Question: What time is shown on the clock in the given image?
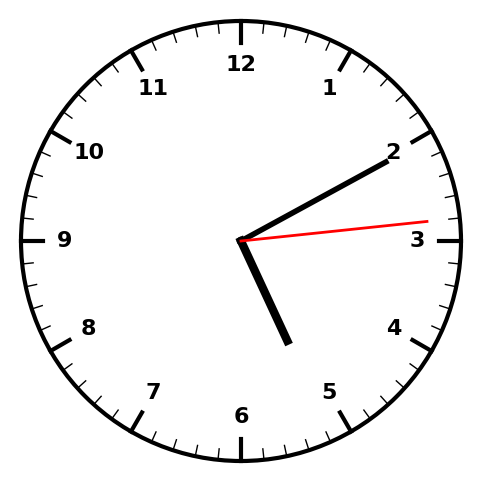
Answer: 05:10:14